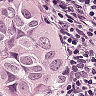
Metastatic tissue present: yes